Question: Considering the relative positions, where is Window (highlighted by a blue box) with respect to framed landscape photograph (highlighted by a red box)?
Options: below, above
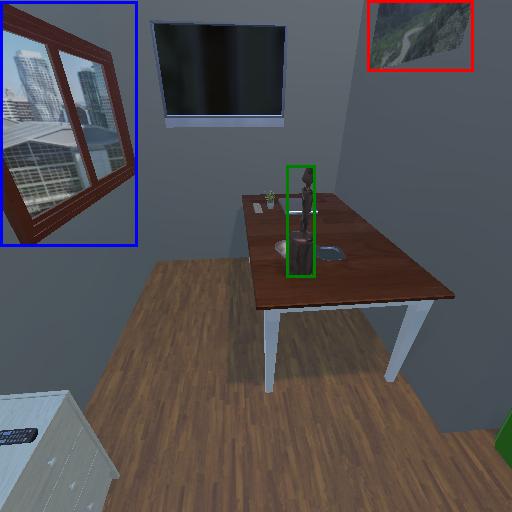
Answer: below